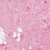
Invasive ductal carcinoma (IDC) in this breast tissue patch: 0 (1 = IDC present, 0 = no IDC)